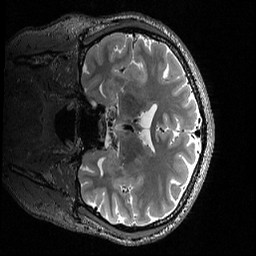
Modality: T2w
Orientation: coronal
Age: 24
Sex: male
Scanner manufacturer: siemens
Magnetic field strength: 3 T
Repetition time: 3.2 s
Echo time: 0.56 s